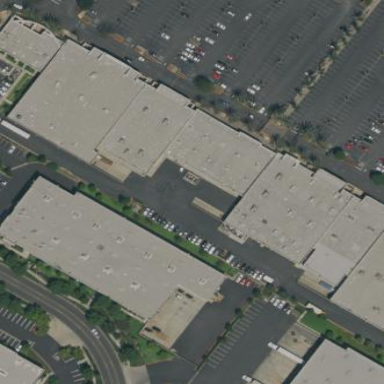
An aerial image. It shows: Warehouse building.